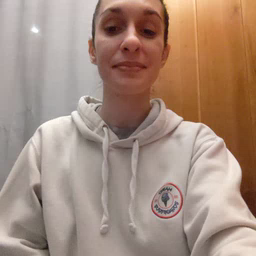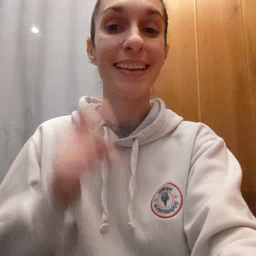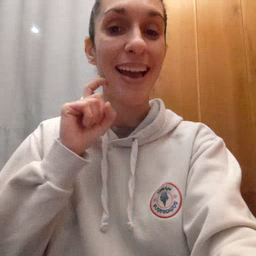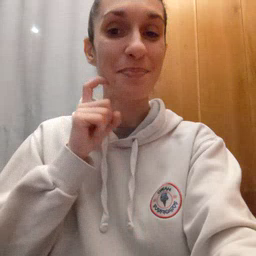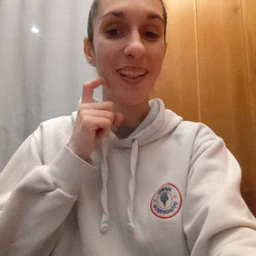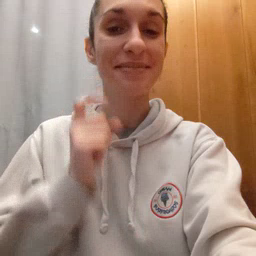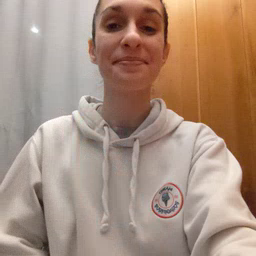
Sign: apple